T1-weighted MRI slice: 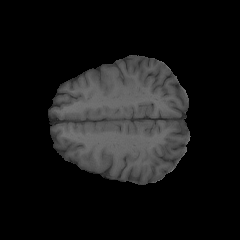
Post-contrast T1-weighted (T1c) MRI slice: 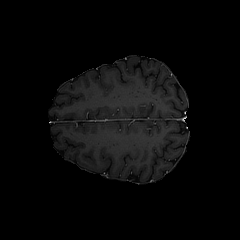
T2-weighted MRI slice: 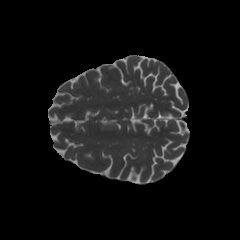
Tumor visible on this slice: no